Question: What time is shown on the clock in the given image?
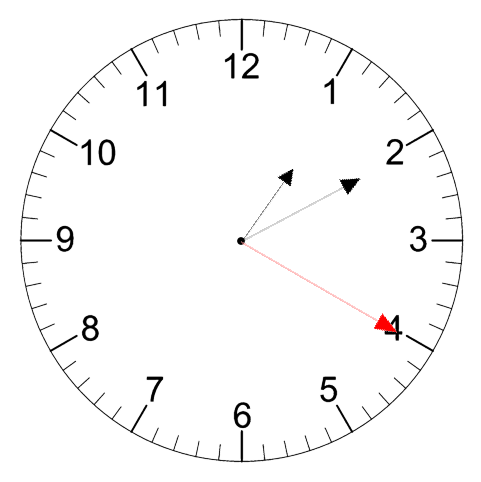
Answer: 01:10:20